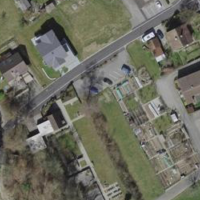
EUNIS habitat code: 55
Species observed at this site:
Galeopsis tetrahit